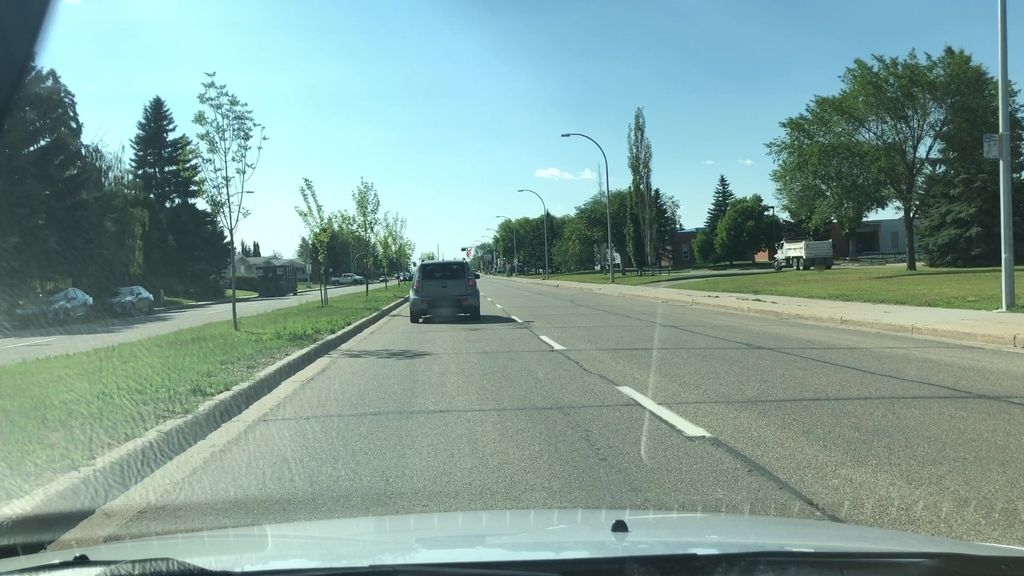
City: edmonton